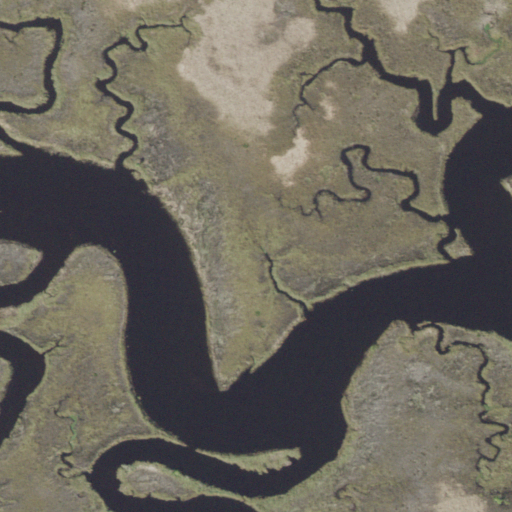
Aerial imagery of island in Florida named Bradford Island containing herbaceous wetlands and open water